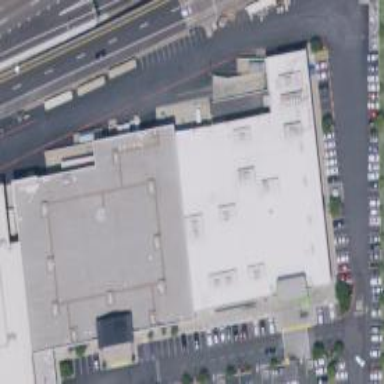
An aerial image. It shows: Building.